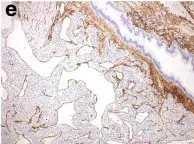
Histological examination of the specimen. CD34.
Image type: pathology (immunostaining)